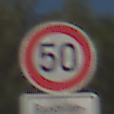
Verkehrszeichen: Geschwindigkeit50
Zusatzzeichen unten: HinweiseAufGefahrenDurchVerbaleAngabe2
Umgebung: Outdoor, Nature
Tageszeit: Midday
Wetter: Clear
Licht: Natural
Jahreszeit: Summer
Kontrast: HighContrast